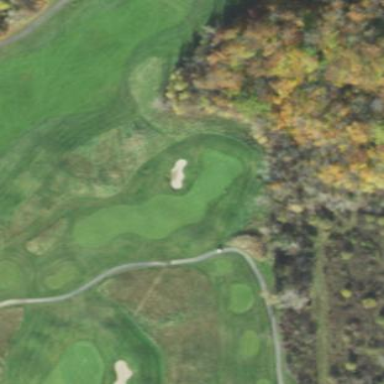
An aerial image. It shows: Golf fairway in the image.